Interaction volume radius: 5 \u00c5
Interaction volume height: 10 \u00c5
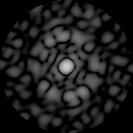
Disorder parameter: 0.8307